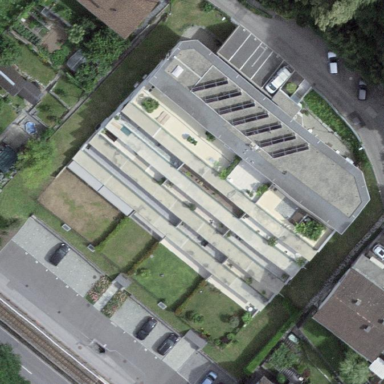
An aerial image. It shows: Terrace building.